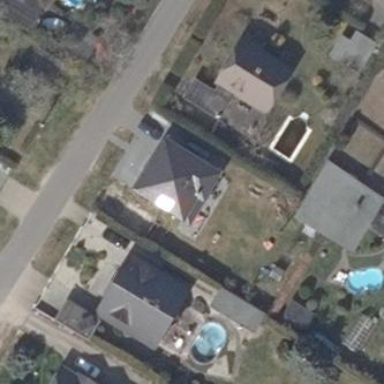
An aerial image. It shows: Simple and straightforward house.